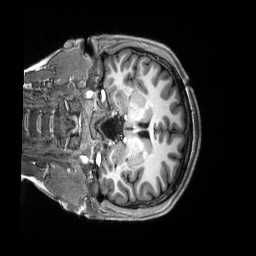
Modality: T1w
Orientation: coronal
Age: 21
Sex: female
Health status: healthy
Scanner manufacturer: siemens
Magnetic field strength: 3 T
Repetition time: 2.5 s
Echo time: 0.00222 s